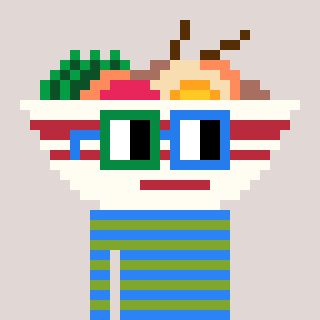
a pixel art character with square green and blue glasses, a noodles-shaped head and a slimegreen-colored body on a warm background